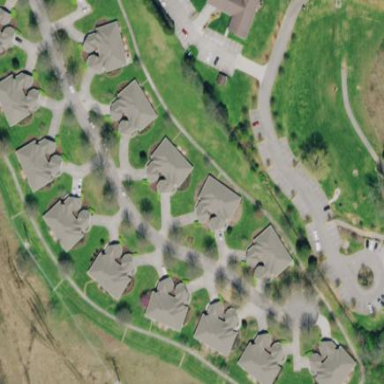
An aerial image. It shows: This residential area consists of single-family homes.